Question: I'm planning on building a web service consisting of two servers - an API backend (RESTful & stateless) and a web server frontend. The backend will be build with Go and the web server with PHP or Java.
Basically I'd like multiple users to log in with their web browsers through the use of their facebook or google credentials which I understand I must use OAuth for.
I'm however deeply confused about how I should design the authentication.
Can I simply implement OAuth on the webserver alone and then use an API-key/secret to validate the webserver with my API and communicate over an encrypted connection between the two of them. Would that be secure and work just fine or should I implement authentication in some other way?
I've made a simple diregram showing my idea of how this could be done.

I really hope that you guys can point me in the right direction.
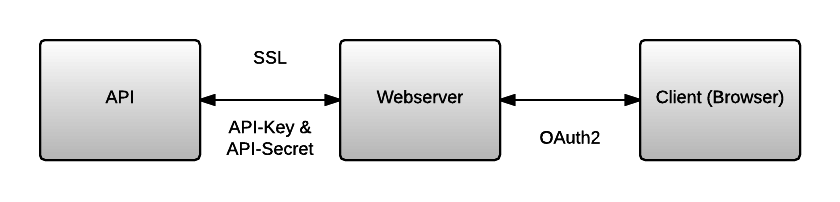
Answer: Two common approached to tacking the problem:
Use a trusted subsystem model, it maybe impractical to maintain a separate key and secret for every user of the front end, the trusted subsystem model basically states that a system (web server) with authority to an api is responsible or trusted to authenticate/authorise users access to that api, and is given authority to do so.
What you do is provision a account for the web server, and allow the web server to authorize access to the api.
If you have control over how the api authenticates you can use the same method as the frontend and reuse the end users security principal to authenticate to the back end api.